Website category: phone
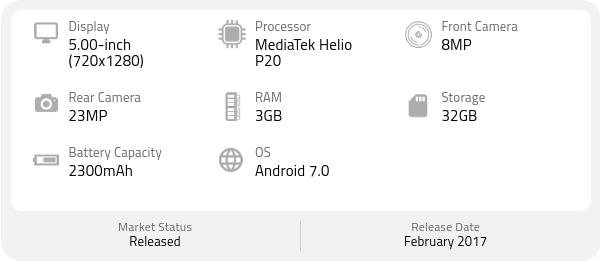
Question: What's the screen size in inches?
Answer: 5.00-inch

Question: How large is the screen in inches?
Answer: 5.00-inch

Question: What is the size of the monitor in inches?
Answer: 5.00-inch

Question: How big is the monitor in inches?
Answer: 5.00-inch

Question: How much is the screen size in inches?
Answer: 5.00-inch

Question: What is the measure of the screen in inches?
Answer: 5.00-inch

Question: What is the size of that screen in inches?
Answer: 5.00-inch

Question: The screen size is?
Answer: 5.00-inch

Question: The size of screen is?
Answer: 5.00-inch

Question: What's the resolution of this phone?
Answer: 720x1280

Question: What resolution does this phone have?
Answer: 720x1280

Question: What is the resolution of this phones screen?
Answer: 720x1280

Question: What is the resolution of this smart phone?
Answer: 720x1280

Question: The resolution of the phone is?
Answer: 720x1280

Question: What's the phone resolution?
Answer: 720x1280

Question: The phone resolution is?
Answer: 720x1280

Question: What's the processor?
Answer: MediaTek Helio P20

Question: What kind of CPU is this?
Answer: MediaTek Helio P20

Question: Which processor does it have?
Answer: MediaTek Helio P20

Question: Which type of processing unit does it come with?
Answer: MediaTek Helio P20

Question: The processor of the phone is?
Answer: MediaTek Helio P20

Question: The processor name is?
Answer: MediaTek Helio P20

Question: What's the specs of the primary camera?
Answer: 23MP

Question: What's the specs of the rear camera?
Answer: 23MP

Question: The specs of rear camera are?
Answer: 23MP

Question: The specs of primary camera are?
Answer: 23MP

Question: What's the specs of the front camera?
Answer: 8MP

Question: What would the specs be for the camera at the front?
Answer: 8MP

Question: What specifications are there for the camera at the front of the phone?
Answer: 8MP

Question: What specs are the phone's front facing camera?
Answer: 8MP

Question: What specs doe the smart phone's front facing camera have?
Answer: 8MP

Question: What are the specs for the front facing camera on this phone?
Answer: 8MP

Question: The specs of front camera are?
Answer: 8MP

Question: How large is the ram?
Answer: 3GB

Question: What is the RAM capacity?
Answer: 3GB

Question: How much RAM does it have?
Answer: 3GB

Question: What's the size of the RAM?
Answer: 3GB

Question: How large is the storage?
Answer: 32GB

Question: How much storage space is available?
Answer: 32GB

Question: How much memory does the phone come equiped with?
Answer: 32GB

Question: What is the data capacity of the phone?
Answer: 32GB

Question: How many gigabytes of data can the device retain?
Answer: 32GB

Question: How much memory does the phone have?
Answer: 32GB

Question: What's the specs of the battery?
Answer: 2300mAh

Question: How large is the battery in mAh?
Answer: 2300mAh

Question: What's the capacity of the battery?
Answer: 2300mAh

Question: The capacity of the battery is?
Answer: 2300mAh

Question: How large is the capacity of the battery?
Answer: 2300mAh

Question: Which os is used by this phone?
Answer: Android 7.0

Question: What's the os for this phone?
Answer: Android 7.0

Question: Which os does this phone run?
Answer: Android 7.0

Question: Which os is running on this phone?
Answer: Android 7.0

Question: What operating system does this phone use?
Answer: Android 7.0

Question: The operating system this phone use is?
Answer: Android 7.0

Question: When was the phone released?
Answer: February 2017

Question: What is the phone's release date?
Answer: February 2017

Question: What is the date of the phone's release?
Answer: February 2017

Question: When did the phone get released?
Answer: February 2017

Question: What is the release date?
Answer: February 2017

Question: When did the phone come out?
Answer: February 2017

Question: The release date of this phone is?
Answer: February 2017